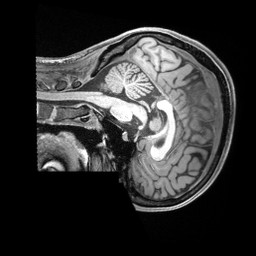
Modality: T1w
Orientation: sagittal
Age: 25
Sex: female
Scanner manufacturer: siemens
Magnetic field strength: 3 T
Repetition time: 2.4 s
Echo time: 0.00226 s